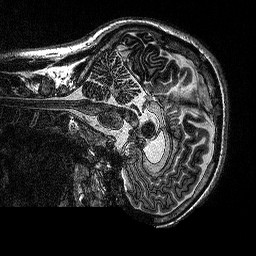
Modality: MP2RAGE
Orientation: sagittal
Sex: male
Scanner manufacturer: siemens
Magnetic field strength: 3 T
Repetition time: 5 s
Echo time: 0.00292 s